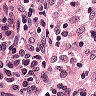
Metastatic tissue present: no